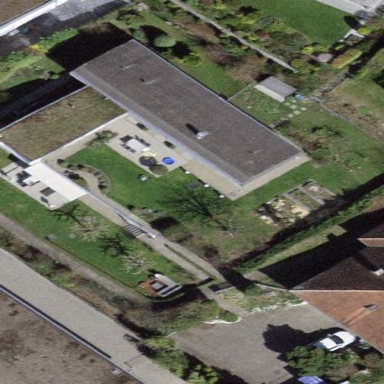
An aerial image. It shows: Residential building.